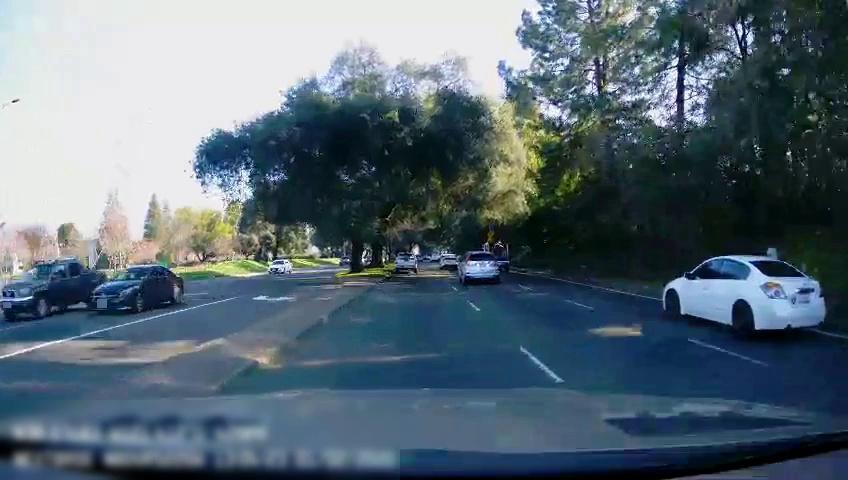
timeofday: Day
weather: Sunny
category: Drivable Space
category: Drivable Space
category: Vehicles | Car
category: Vehicles | Truck
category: Vehicles | Car
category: Vehicles | Car
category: Vehicles | Truck
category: Vehicles | Truck
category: Vehicles | Car
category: Vehicles | SUV
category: Vehicles | Car
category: Vehicles | Car
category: Lanes | Opposite Lane
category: Lanes | Current Lane
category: Lanes | Current Lane
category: Lanes | Alternate Lane